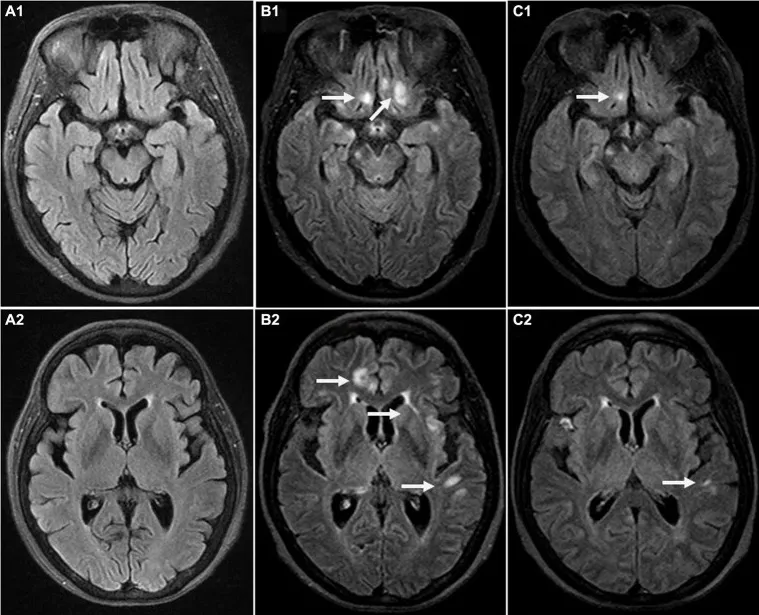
Brain magnetic resonance imaging (MRI) at the time of pre-onset (A1,A2, Oct 4, 2022 date), ongoing disease (B1,B2, Feb 3, 2023 date) and post-immunotherapy (C1,C2, Feb 22, 2023 date). T2-weighted fluid-attenuated inversion recovery (FLAIR) sequence in the axial orientation shows normal brain parenchyma (A1,A2). multiple patchy long T2 signals in the white matter of the bilateral deep frontal lobe (B1), and in the left temporal lobe, insula lobe and right deep frontal lobe (B2). Repeat MRI shows marked reduction in the area of the frontal lobe and the left temporal lobe after immunotherapy (C1,C2). Arrows indicate focal lesions.
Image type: radiology (mri)